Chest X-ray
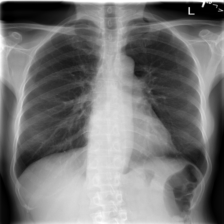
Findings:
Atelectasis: negative
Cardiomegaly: negative
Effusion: negative
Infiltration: negative
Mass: negative
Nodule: negative
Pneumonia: negative
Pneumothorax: negative
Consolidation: negative
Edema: negative
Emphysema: negative
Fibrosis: negative
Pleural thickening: negative
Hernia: negative